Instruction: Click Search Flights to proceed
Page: home
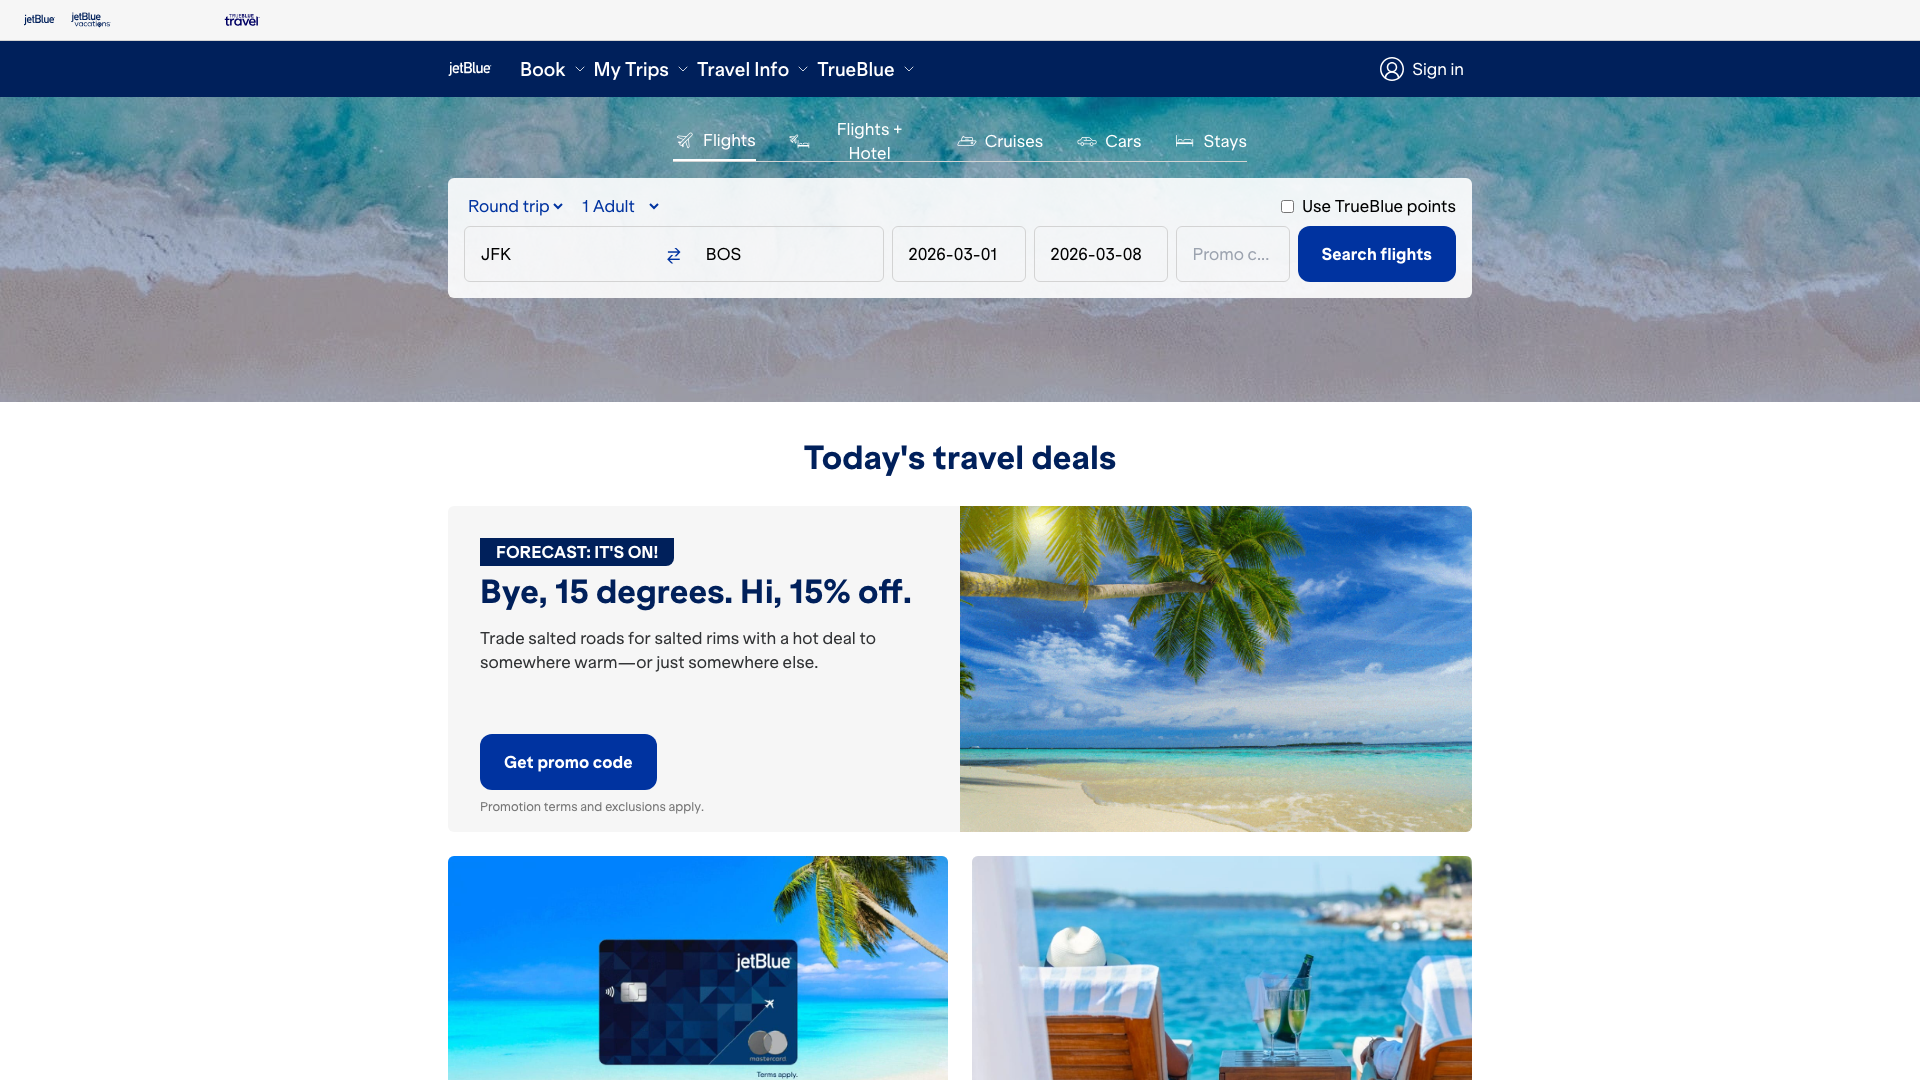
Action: click